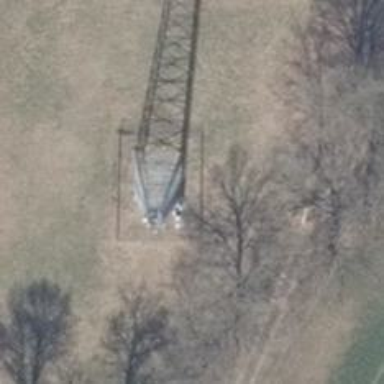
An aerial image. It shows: Communication tower.